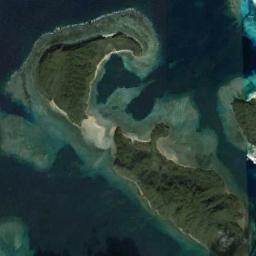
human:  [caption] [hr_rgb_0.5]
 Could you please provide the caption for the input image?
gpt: There are many big trees on the island .

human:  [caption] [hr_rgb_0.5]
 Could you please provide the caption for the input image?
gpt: There are many islands of different shapes and sizes .

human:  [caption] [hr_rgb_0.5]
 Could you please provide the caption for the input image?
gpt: The two connected islands have dense vegetation .

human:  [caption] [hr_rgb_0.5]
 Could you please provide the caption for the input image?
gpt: The irregularly shaped green island is surrounded by blue sea water with mountains with green vegetation .

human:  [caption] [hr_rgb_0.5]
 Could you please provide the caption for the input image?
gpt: There are some green islands with sand beaches is on a blue sea .